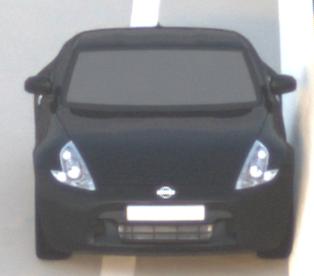
Make: Nissan
Model: 370Z Coupé
Detailed model: 370Z (Z34) Coupé
Model produced from: 2009/12
Model produced until: 2013/03
Doors: 3
Color: black
Road condition: dry road
Daytime: sunrise or sunset
Contrast: low contrast